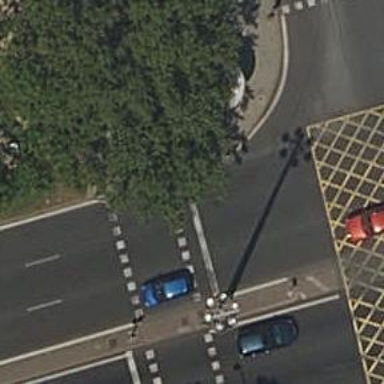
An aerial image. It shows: Crossing with traffic signals.